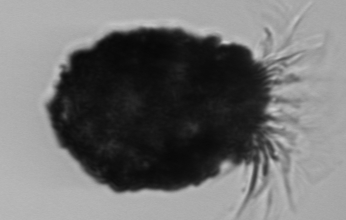
Label: Stenosemella_morphotype1